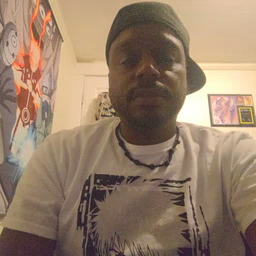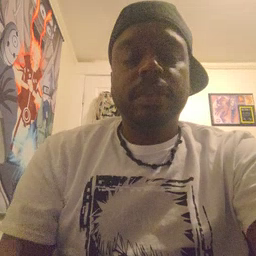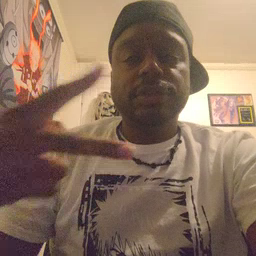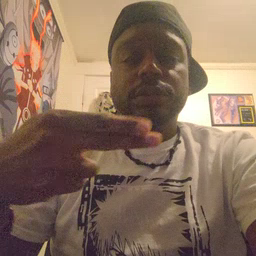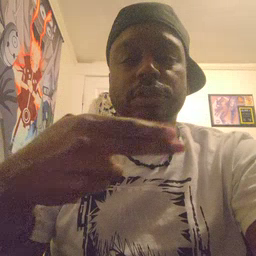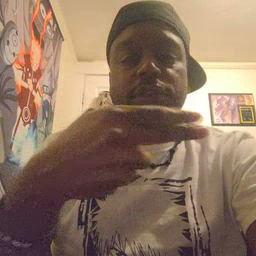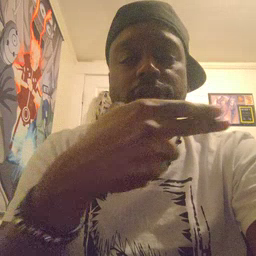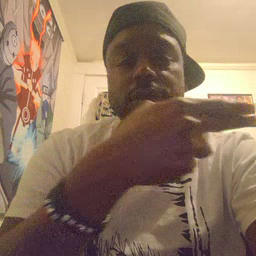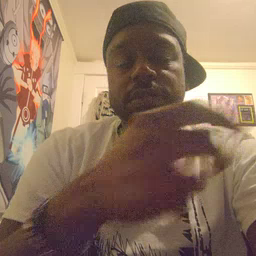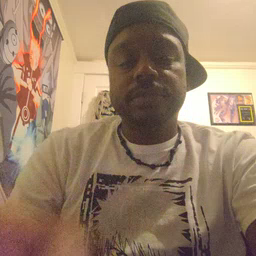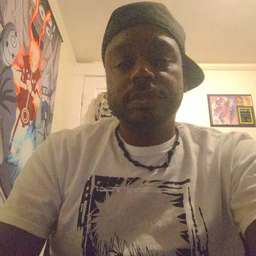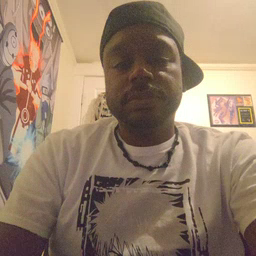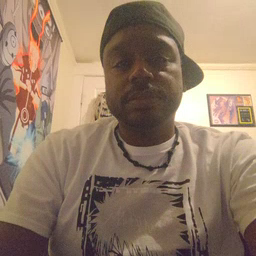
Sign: scissors